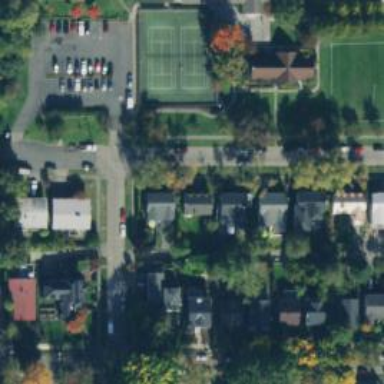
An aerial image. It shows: Residential road with separate sidewalk.